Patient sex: M
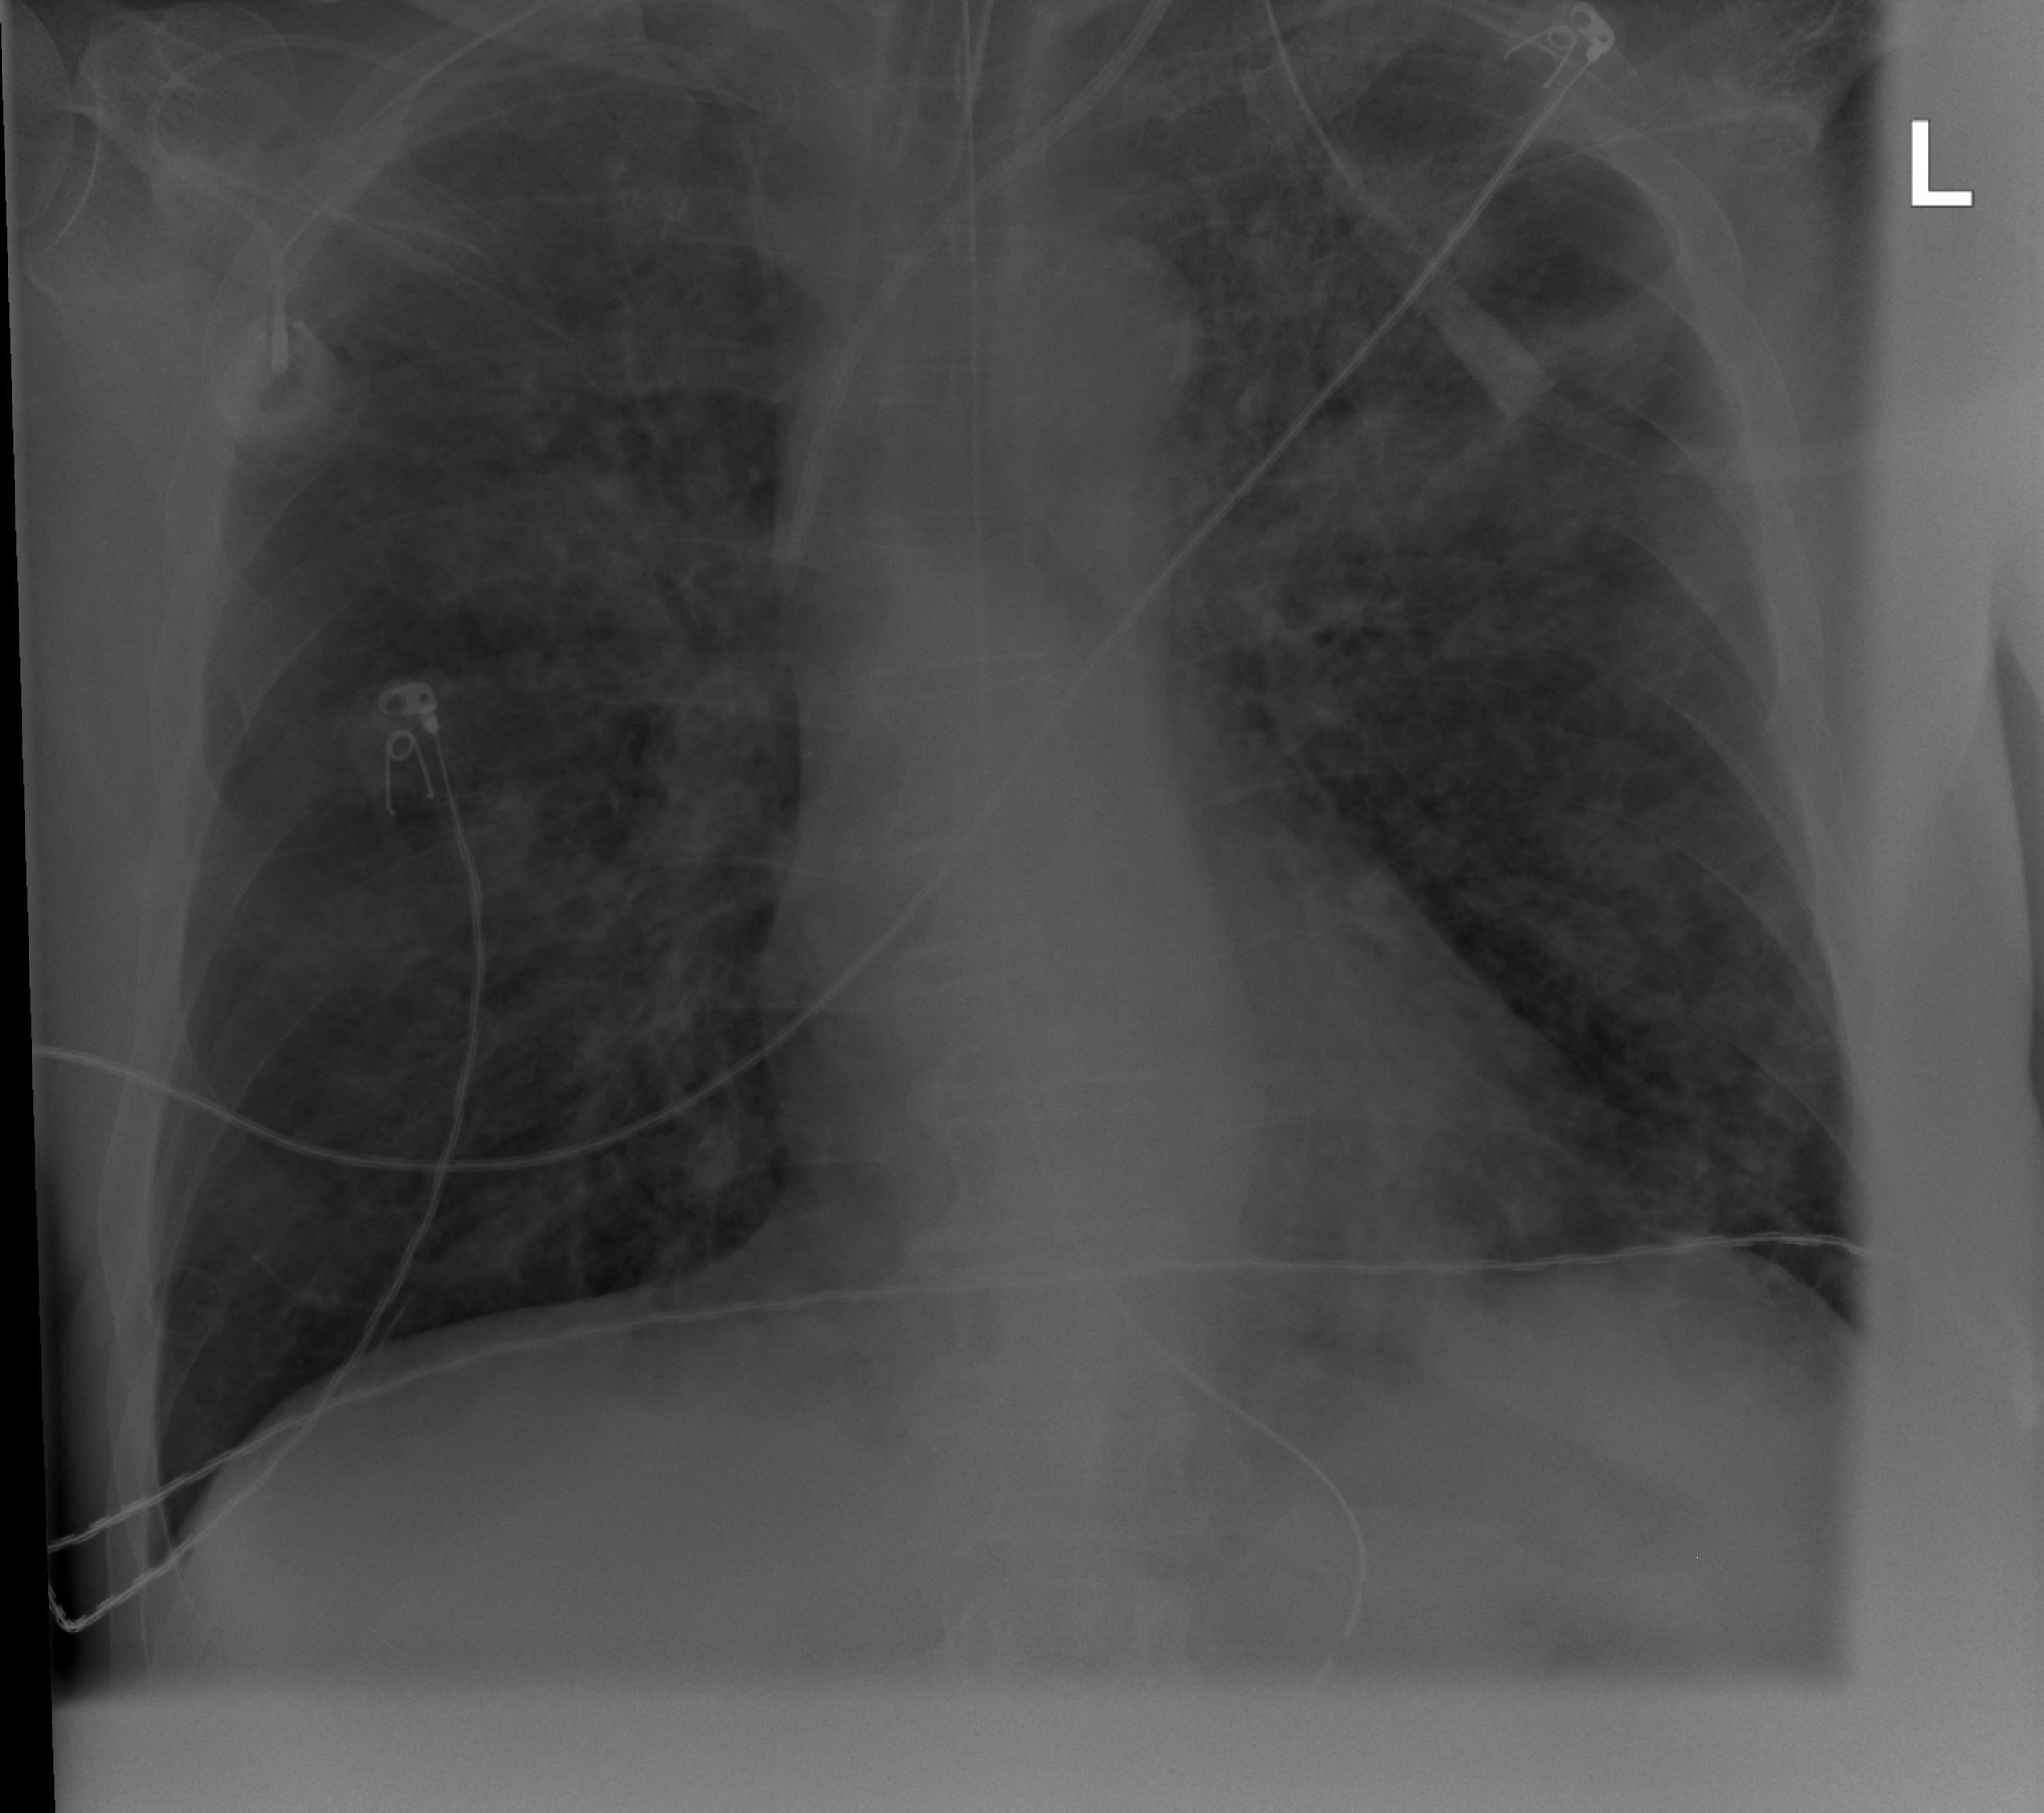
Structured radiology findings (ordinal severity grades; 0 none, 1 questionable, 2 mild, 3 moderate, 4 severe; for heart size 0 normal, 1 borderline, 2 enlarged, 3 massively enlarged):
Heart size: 0
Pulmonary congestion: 0
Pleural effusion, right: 0
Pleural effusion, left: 0
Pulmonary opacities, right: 3
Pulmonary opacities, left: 3
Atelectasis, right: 2
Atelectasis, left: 2